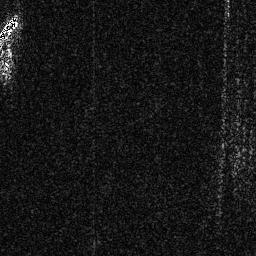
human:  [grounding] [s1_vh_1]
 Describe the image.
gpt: In the satellite image, there is  <ref>1 medium ship </ref> <box>[[0, 4, 7, 19, 0]]</box> located at top left.